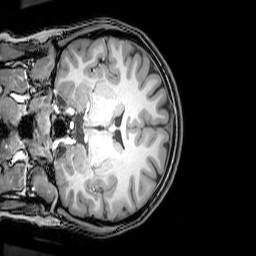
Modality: T1w
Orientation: coronal
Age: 22
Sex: female
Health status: healthy
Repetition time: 0.081 s
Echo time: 0.037 s